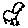
Label: bird